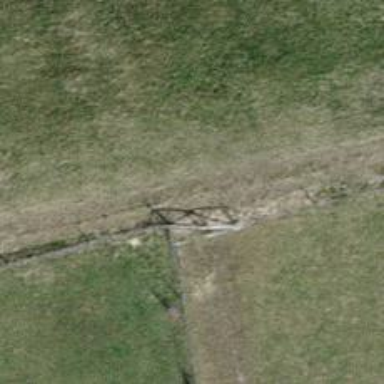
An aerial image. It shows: Track with grass surface categorized as grade4 tracktype.